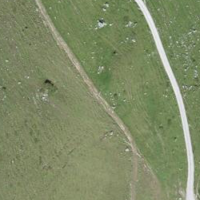
EUNIS habitat code: 24
Species observed at this site:
Viola lutea
Lotus corniculatus